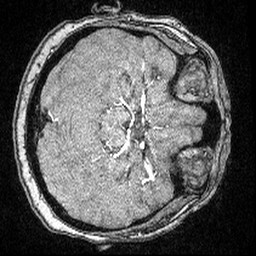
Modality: angio
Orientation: axial
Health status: ill
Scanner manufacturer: siemens
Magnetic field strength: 3 T
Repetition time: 0.022 s
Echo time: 0.00395 s